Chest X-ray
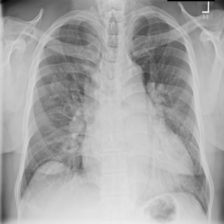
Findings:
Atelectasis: negative
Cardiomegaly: negative
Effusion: negative
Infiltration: positive
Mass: negative
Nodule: negative
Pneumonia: negative
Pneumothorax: negative
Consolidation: negative
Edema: negative
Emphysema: negative
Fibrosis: negative
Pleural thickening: positive
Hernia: negative